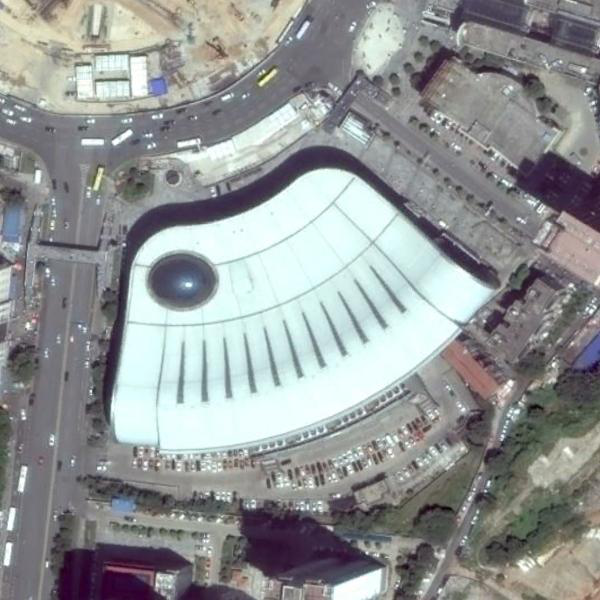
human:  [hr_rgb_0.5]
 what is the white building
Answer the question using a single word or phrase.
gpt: center